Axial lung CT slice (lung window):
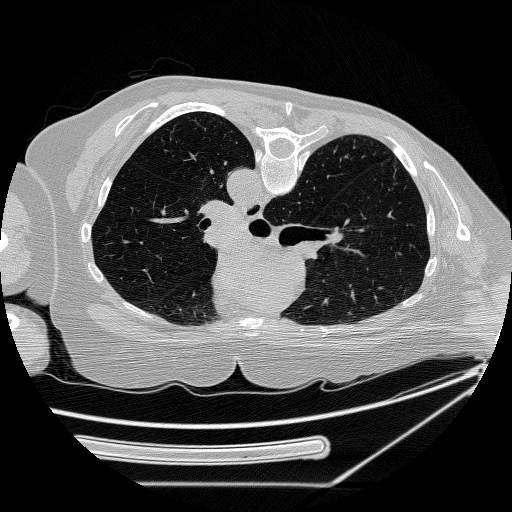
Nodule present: no